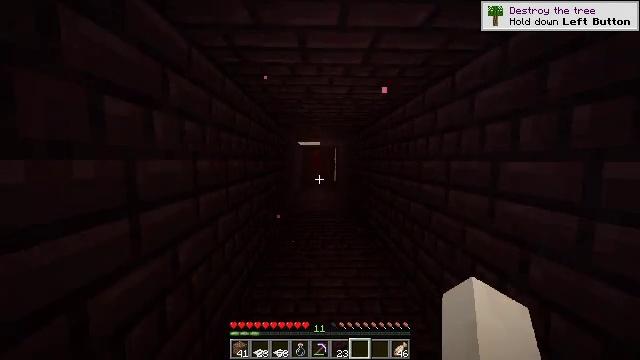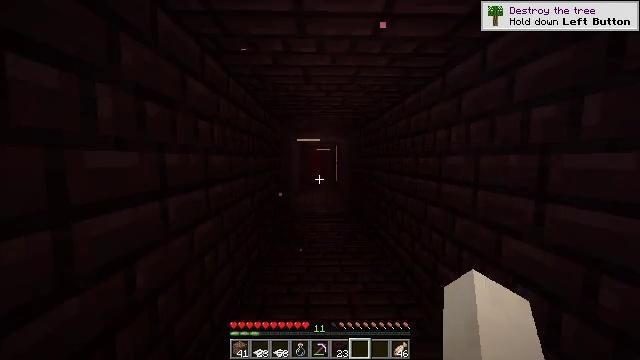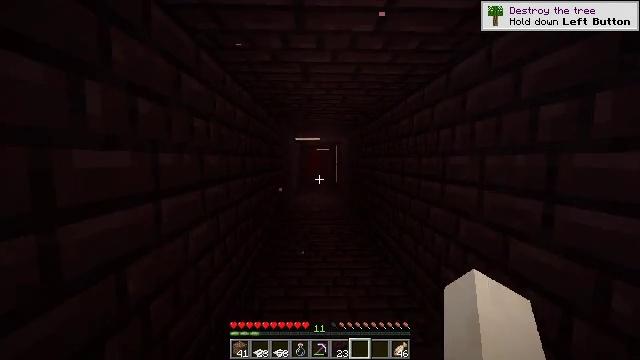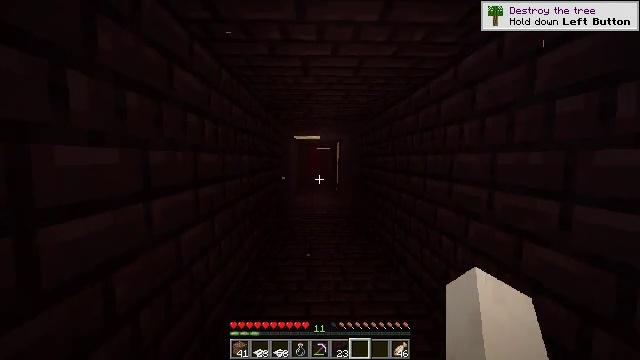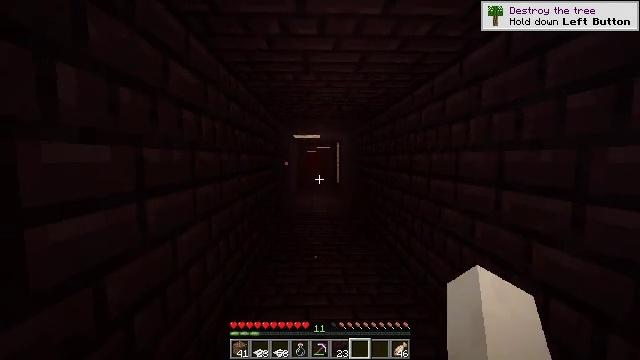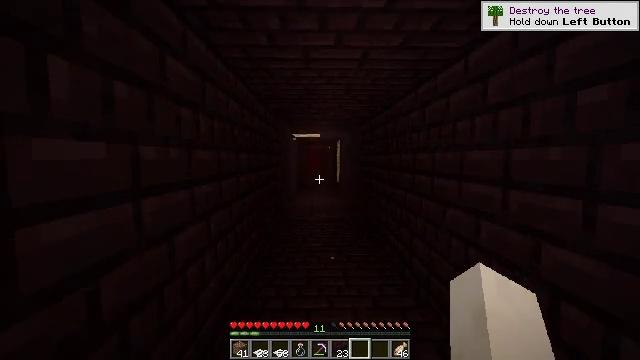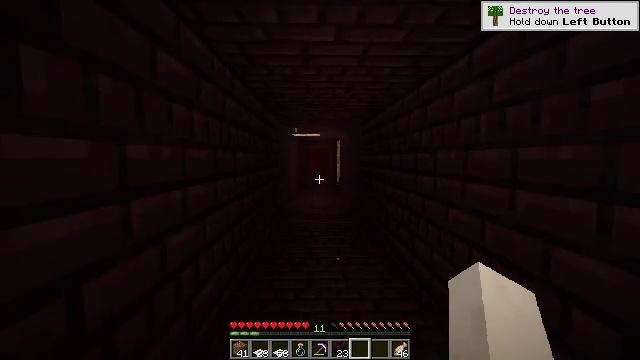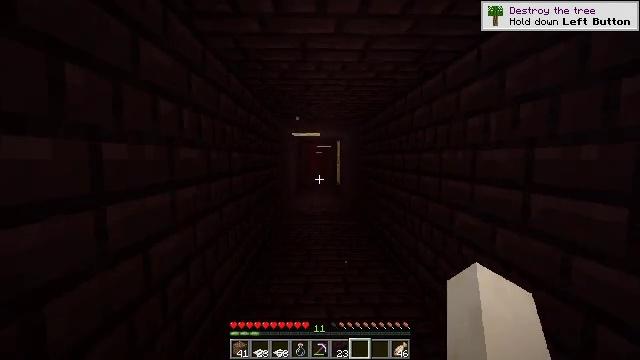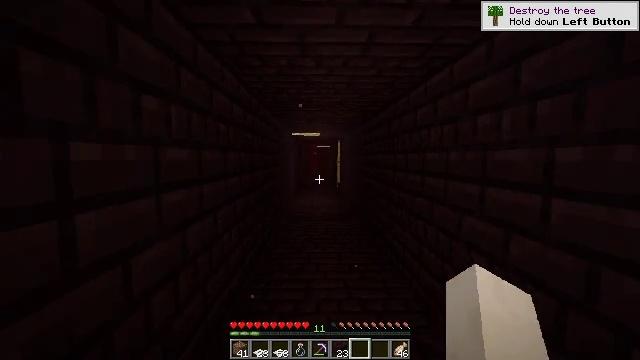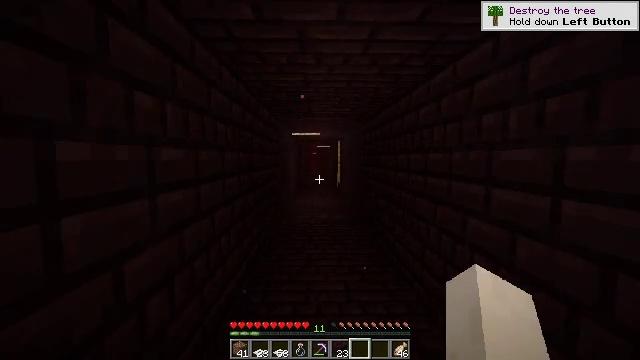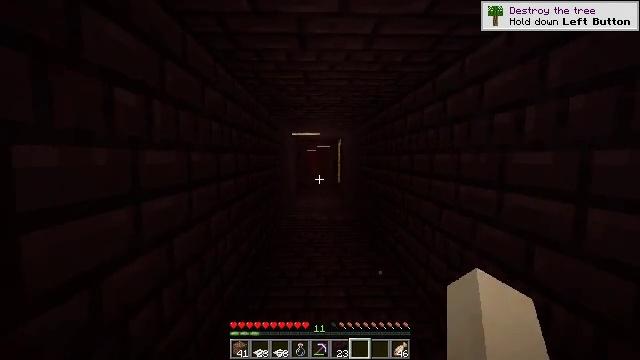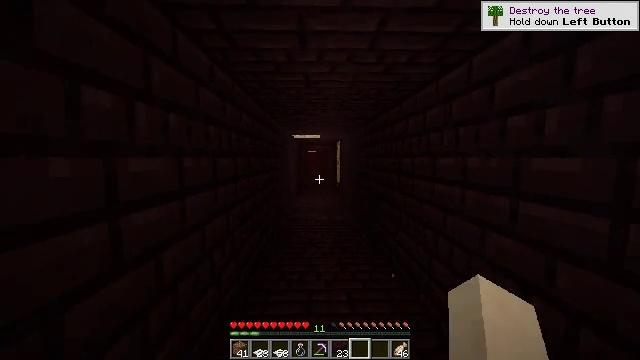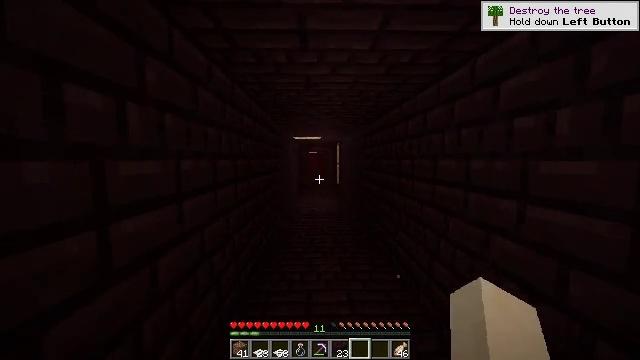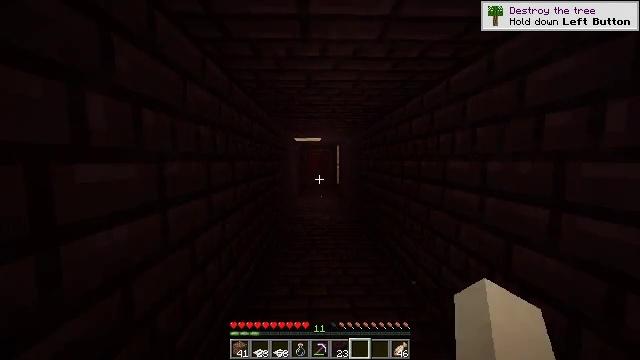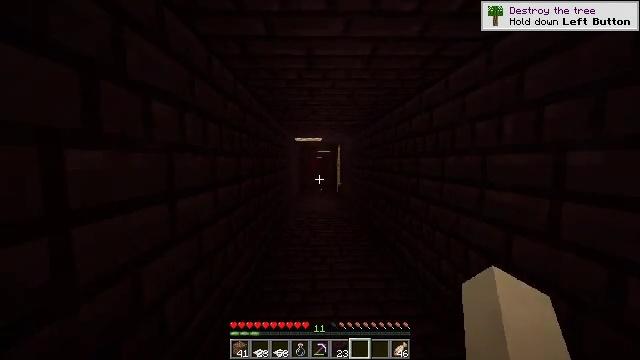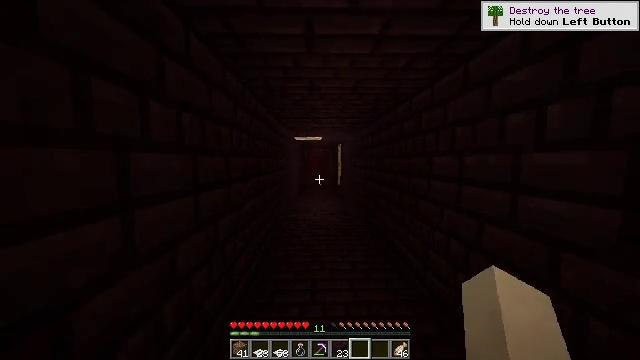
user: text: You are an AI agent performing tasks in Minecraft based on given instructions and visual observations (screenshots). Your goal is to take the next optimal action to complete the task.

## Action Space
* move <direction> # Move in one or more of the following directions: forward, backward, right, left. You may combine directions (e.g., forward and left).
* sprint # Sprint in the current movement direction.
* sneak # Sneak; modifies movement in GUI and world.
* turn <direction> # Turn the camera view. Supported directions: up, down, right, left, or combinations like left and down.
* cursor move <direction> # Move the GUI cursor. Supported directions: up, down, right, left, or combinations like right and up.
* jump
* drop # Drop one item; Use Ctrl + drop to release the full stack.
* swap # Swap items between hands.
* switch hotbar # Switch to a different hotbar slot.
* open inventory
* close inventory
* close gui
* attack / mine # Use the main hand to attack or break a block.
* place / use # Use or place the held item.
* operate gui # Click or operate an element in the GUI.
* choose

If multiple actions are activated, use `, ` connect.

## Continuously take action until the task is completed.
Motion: motion action
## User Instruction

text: Mine the shulker box.
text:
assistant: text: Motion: no_op
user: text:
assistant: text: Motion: no_op
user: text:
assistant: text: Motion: no_op
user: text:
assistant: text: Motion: no_op
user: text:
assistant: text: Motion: no_op
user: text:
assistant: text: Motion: move forward
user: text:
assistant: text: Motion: move forward
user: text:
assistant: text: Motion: no_op
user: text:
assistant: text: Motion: no_op
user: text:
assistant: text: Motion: move forward
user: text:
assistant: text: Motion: move forward
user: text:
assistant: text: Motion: move forward
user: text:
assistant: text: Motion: move forward
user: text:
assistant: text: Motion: move forward
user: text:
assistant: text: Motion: move forward
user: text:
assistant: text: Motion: move forward
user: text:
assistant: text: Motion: move forward
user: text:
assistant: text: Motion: move forward
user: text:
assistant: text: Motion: move forward
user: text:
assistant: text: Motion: move forward
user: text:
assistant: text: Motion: move forward
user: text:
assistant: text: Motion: move forward
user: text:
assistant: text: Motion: move forward
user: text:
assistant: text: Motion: move forward
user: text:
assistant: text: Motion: move forward
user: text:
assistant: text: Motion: move forward
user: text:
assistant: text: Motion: move forward
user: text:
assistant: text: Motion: move forward
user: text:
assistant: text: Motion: move forward
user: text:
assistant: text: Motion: move forward